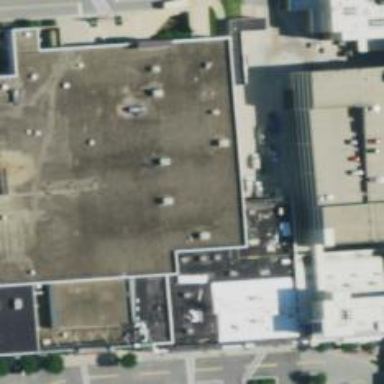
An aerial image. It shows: Mall building.